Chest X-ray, AP view. Patient: 20 years old, sex M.
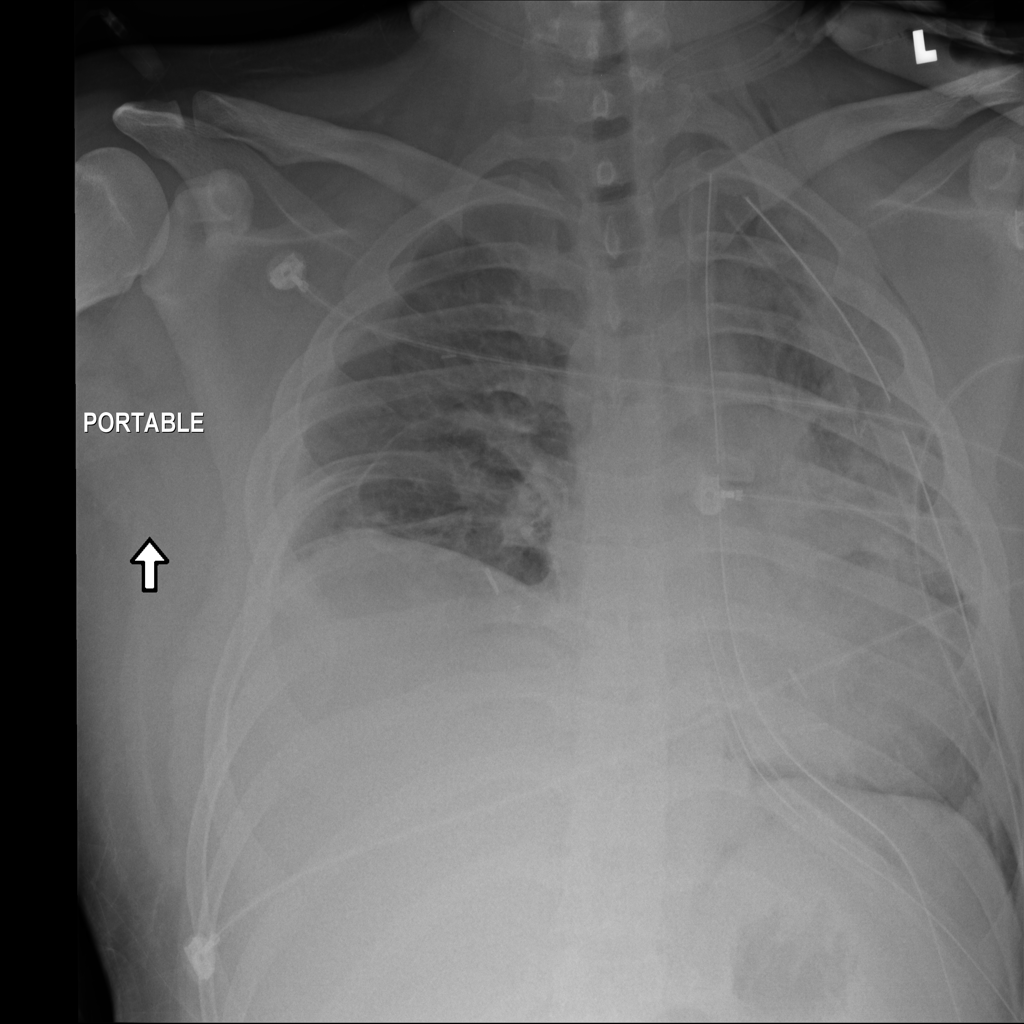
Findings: No Finding